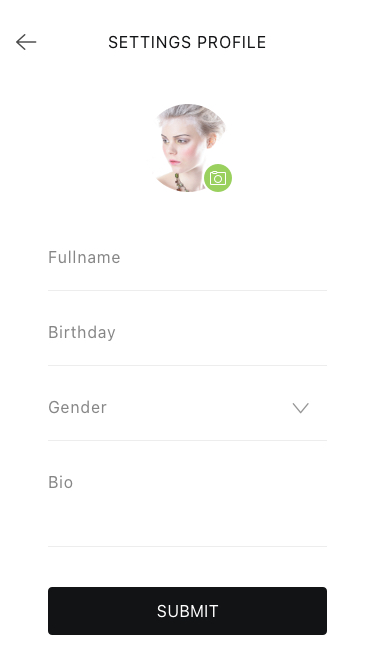
Text in this UI design:
Settings Profile
Fullname
Birthday
Bio
Gender
Submit